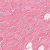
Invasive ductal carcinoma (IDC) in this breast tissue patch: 0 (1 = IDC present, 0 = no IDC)